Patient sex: M
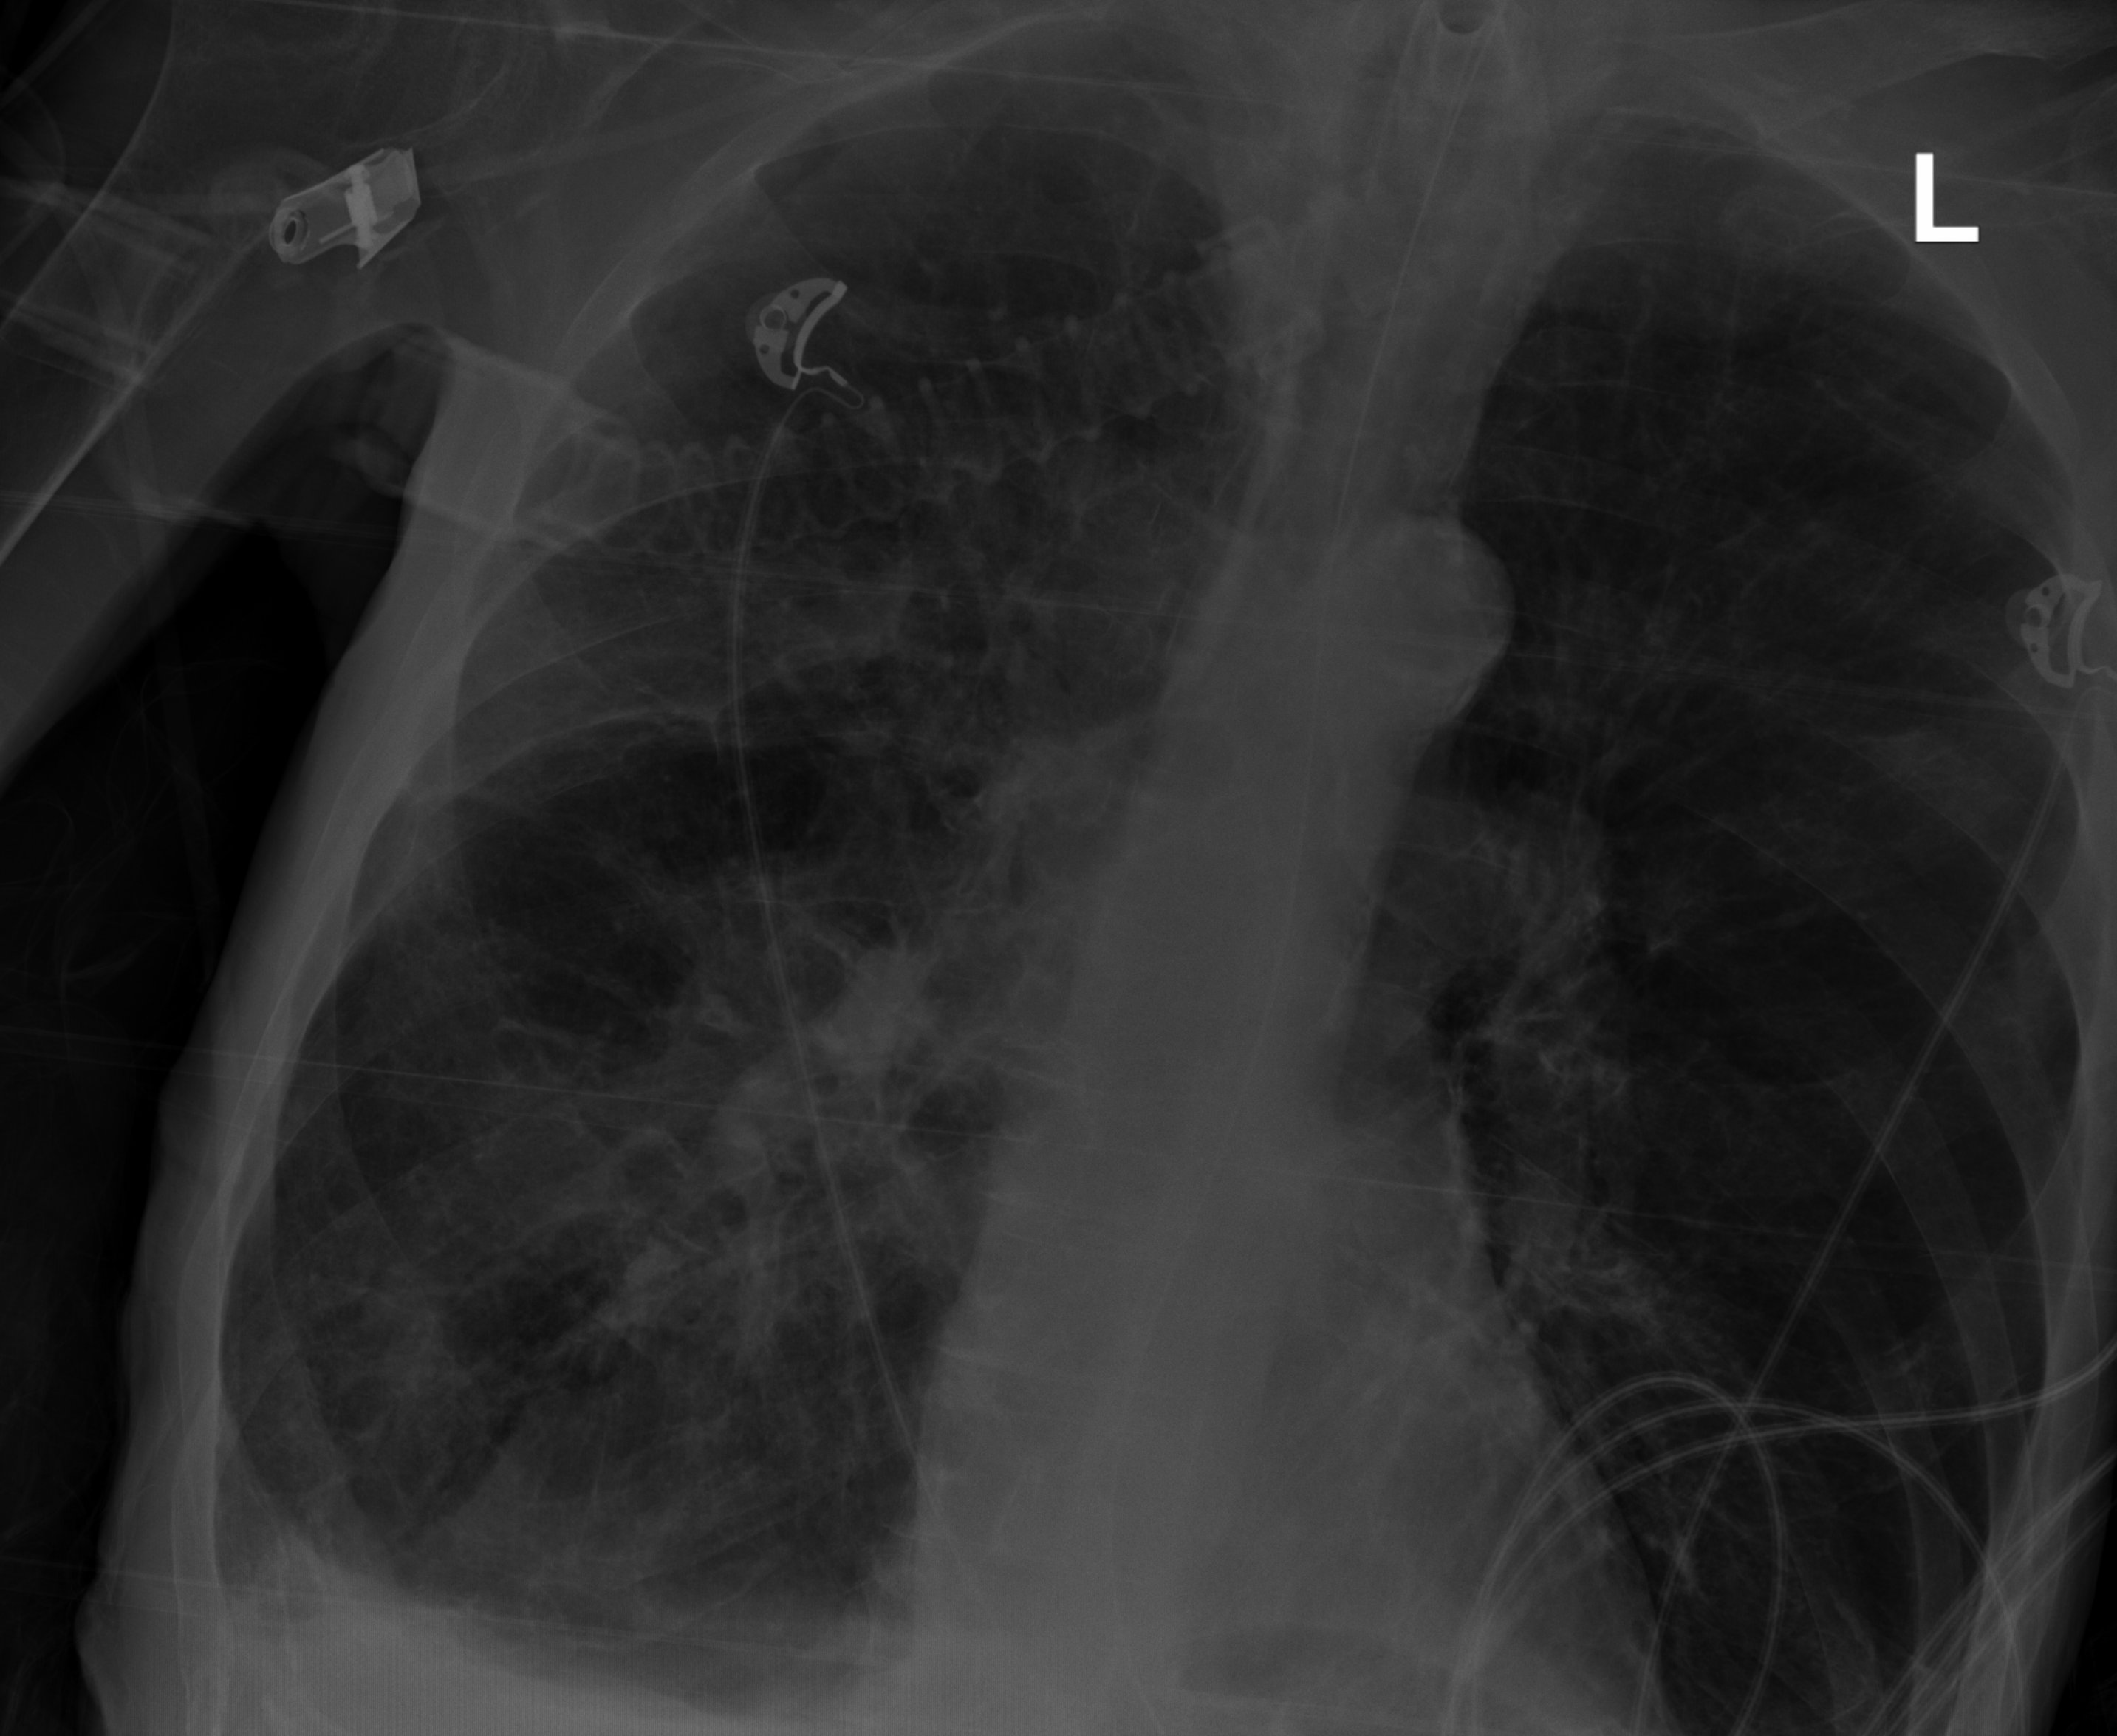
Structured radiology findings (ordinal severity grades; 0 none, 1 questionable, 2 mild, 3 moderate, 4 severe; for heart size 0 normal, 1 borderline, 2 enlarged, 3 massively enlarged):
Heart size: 1
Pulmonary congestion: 0
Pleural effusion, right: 2
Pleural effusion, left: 0
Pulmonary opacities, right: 3
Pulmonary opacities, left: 0
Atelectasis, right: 2
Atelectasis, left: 0